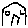
Label: house